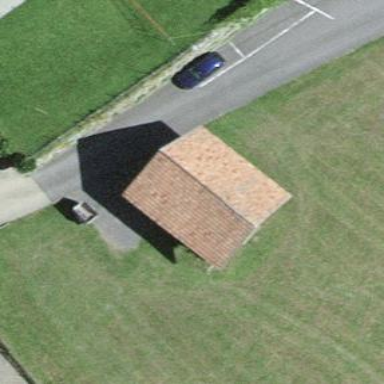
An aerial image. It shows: Rural barn.